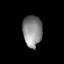
Tissue: prostate
Cell type: T cells
Senescence score: 0.3536
Nuclear area (px): 586
Mean DAPI intensity: 137.113